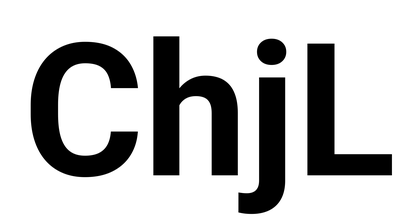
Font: Roboto_Bold